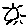
Label: sun